Interaction volume radius: 5 \u00c5
Interaction volume height: 25 \u00c5
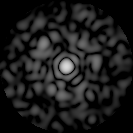
Disorder parameter: 0.7966